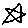
Label: star